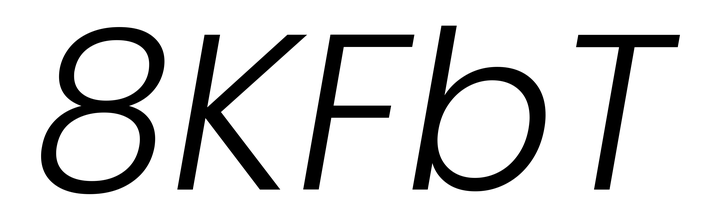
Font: Poppins-LightItalic